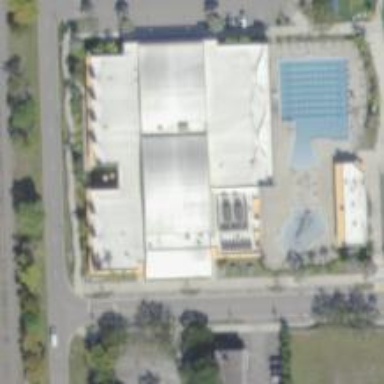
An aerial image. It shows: Gymnasium.